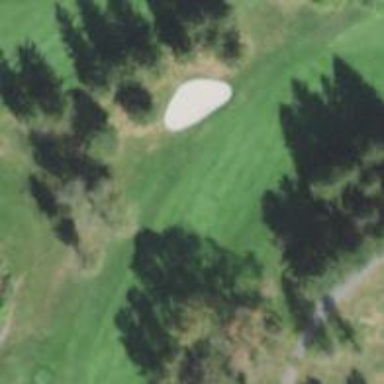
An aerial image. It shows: View of golf hole.